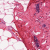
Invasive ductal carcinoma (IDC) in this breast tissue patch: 0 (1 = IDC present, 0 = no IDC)